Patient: sex M, age 36
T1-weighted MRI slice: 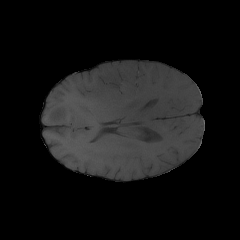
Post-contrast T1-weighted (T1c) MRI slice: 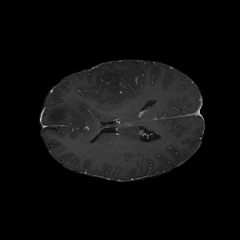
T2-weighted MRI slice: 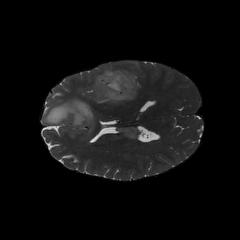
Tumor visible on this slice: yes
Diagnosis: Glioblastoma, IDH-wildtype
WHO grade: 4